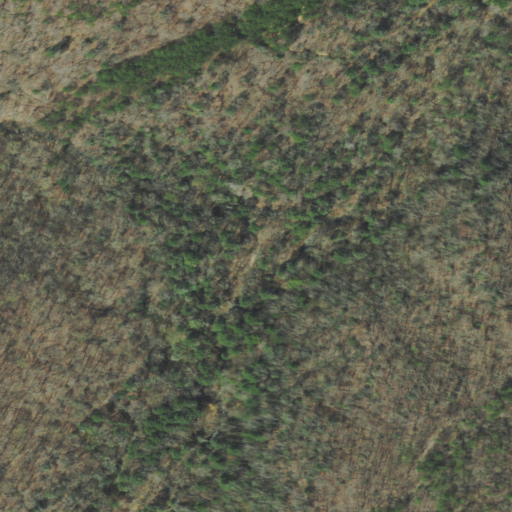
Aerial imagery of valley in Tennessee named Backbone Hollow containing deciduous forest and mixed forest